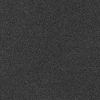
Atmospheric dust classification: dusty